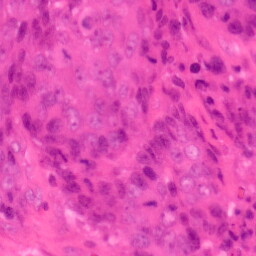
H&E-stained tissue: Colon